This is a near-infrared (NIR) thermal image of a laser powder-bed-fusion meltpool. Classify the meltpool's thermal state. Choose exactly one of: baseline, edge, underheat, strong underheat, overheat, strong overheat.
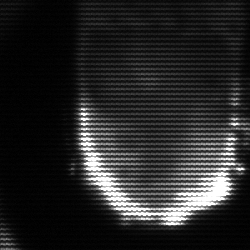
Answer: baseline